Question: Copy/pasting all three of the alignment examples from Apple's <URL> fail with 'Invalid Equation'. For example

What is the correct format for alignment?
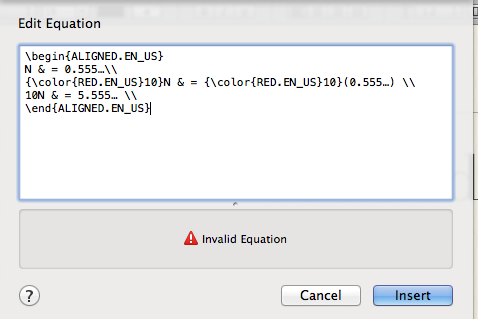
Answer: Please replace 'ALIGNED.EN_US' with 'aligned', and replace 'RED.EN_US' with 'red'. Good luck!